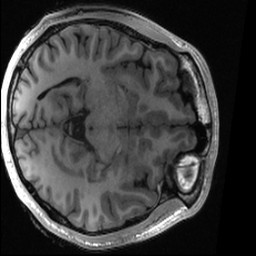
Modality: T1w
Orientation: axial
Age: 18
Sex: female